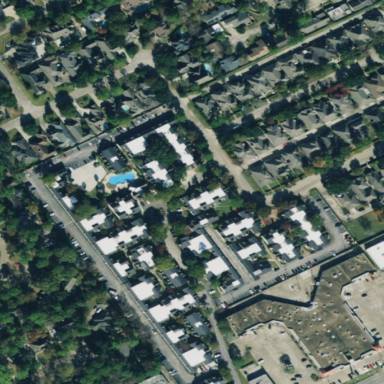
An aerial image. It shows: Residential area with apartments.